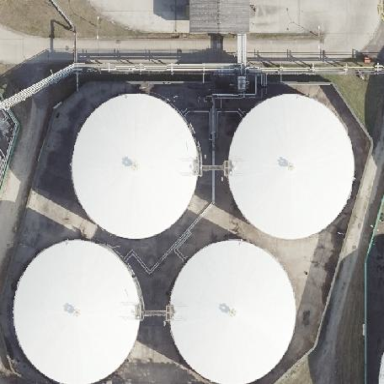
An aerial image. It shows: Storage tank which is man-made.